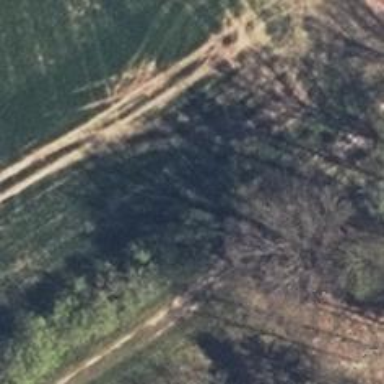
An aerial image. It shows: Hunting stand.